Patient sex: M
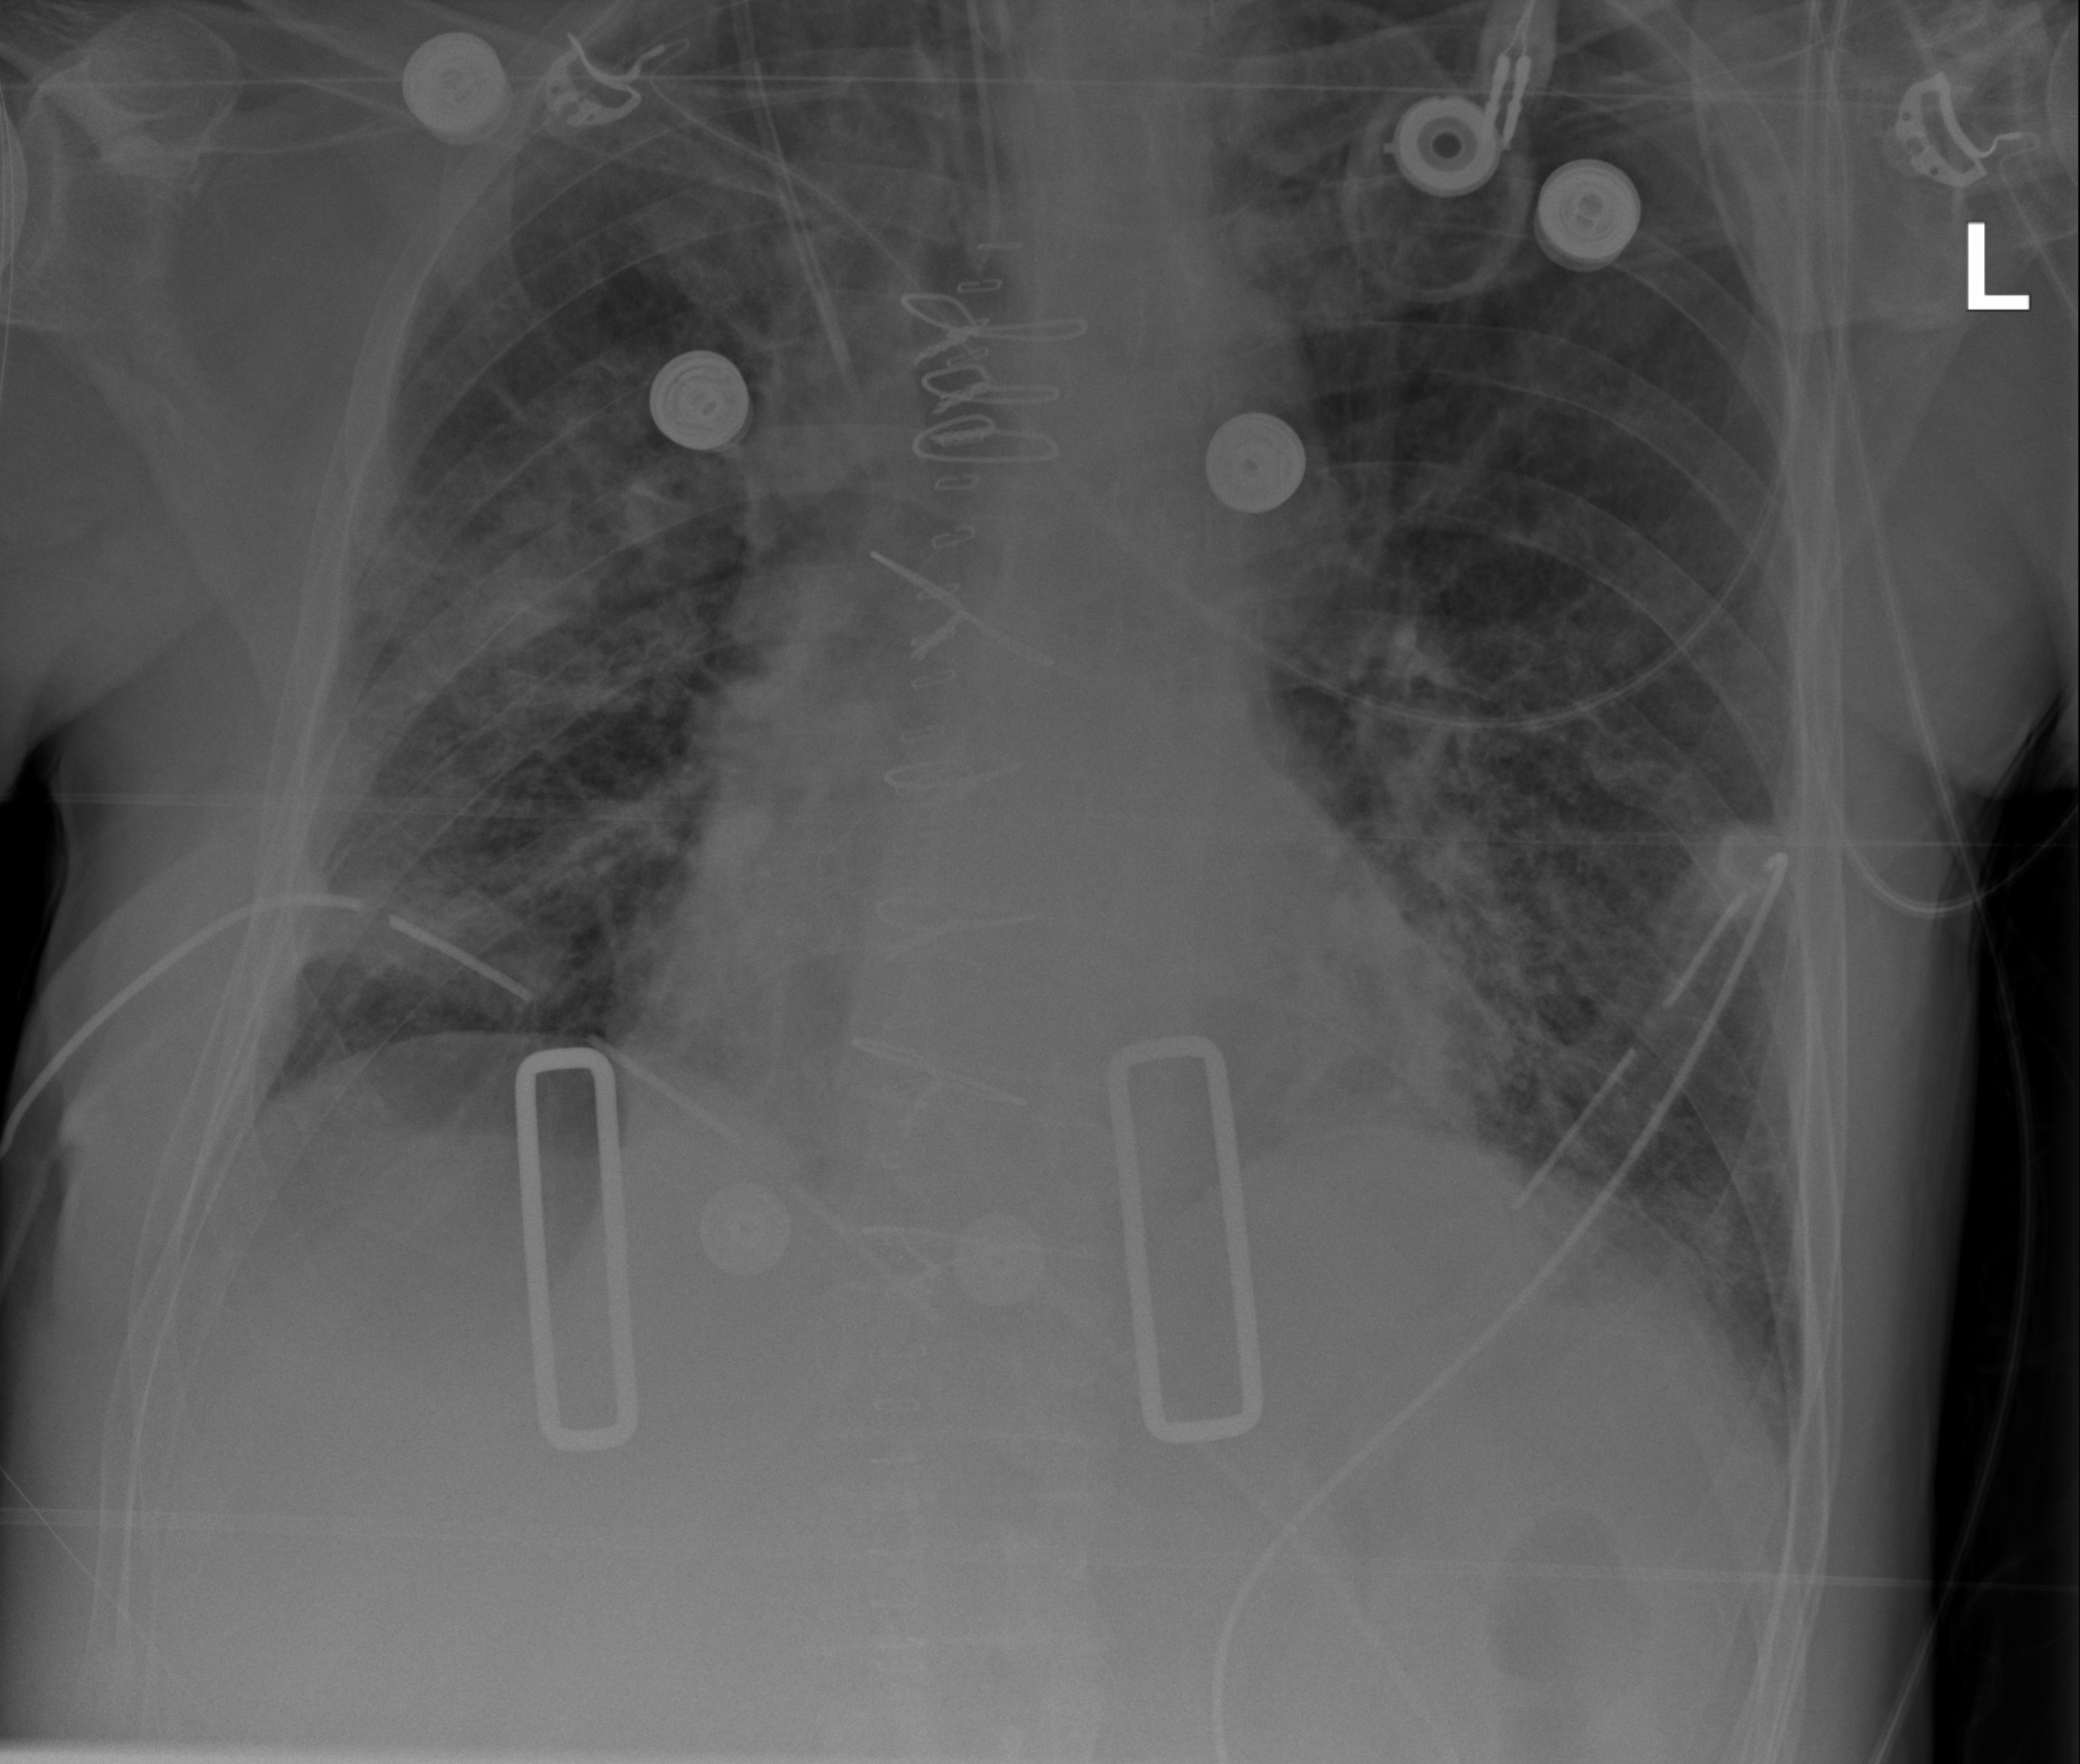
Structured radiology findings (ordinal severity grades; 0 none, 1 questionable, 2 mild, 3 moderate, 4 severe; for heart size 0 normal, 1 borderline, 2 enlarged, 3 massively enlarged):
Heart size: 2
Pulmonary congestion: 1
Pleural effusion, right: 0
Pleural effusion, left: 0
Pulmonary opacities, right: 3
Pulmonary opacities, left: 2
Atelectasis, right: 3
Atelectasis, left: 2